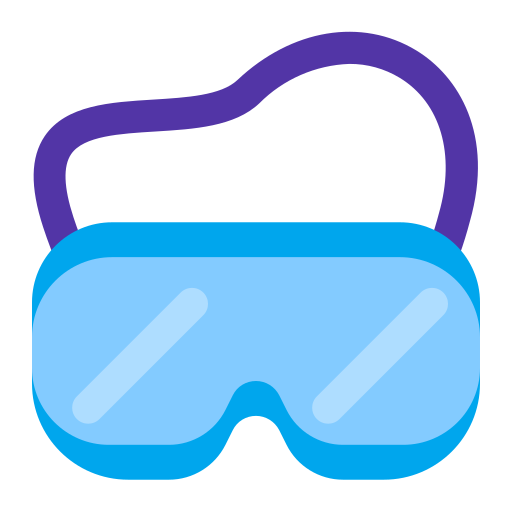
goggles flat